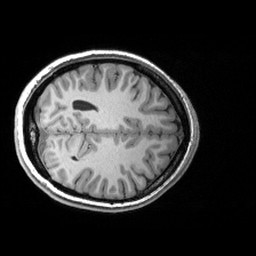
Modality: T1w
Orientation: axial
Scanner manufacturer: siemens
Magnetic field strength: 3 T
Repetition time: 2.53 s
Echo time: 0.00299 s